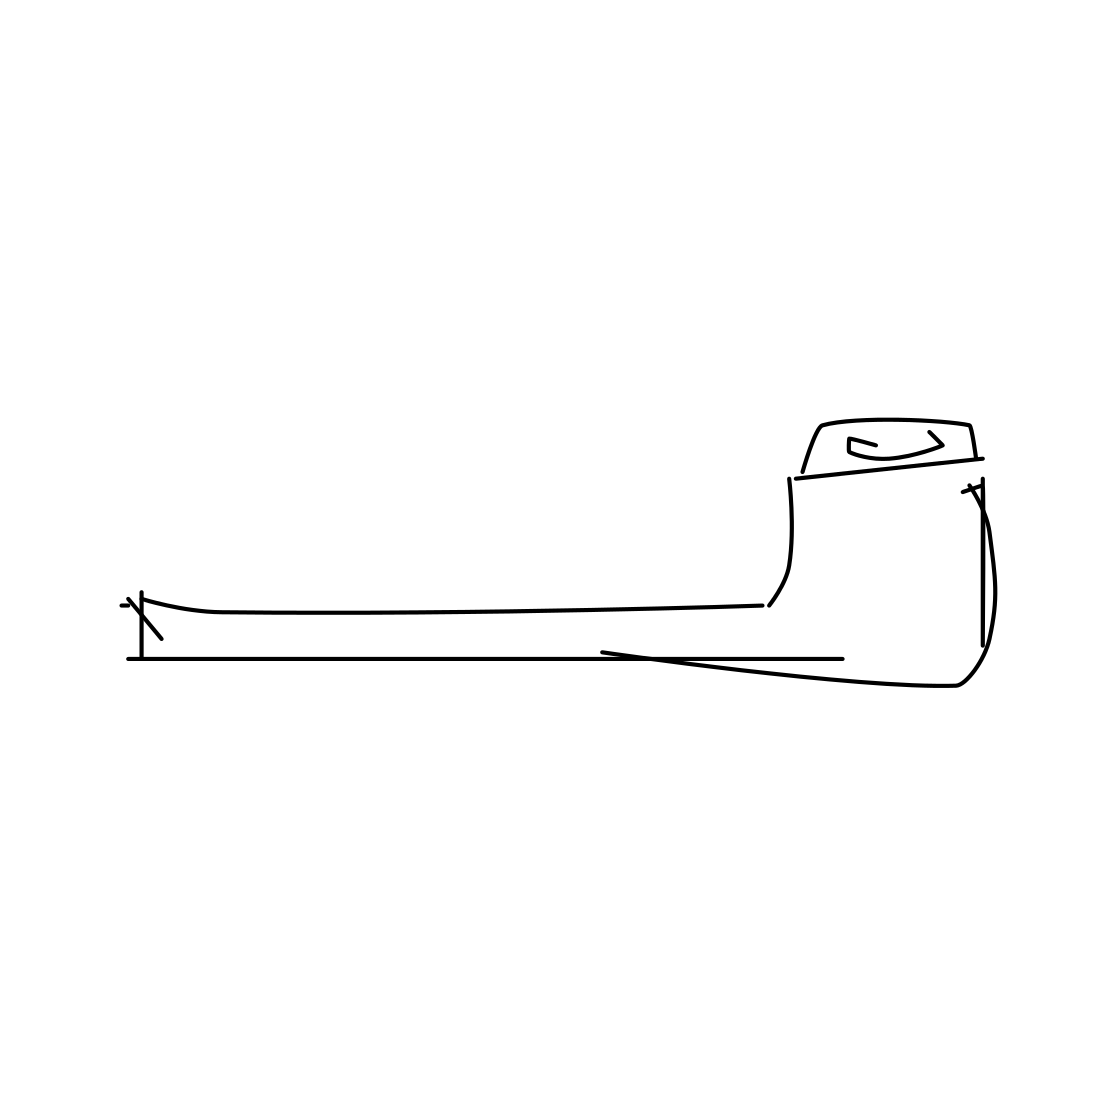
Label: pipe (for smoking)